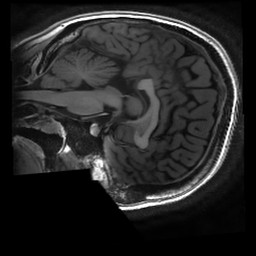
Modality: T1w
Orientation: sagittal
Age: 24
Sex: female
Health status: healthy
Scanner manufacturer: ge
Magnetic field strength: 3 T
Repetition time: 0.008232 s
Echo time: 0.003108 s